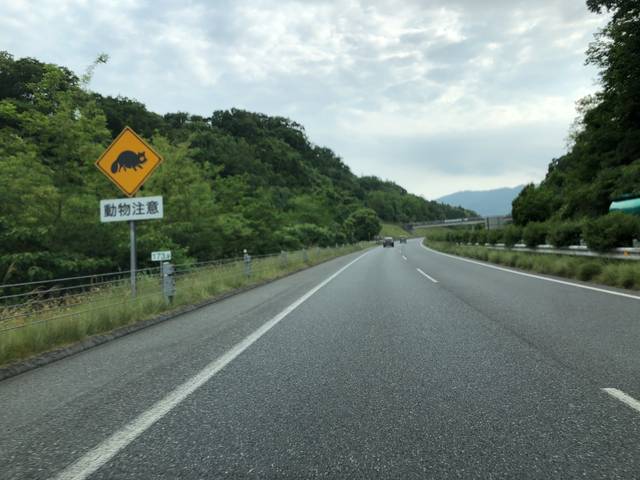
Region: Japan
Coordinates: 37.059, 140.831